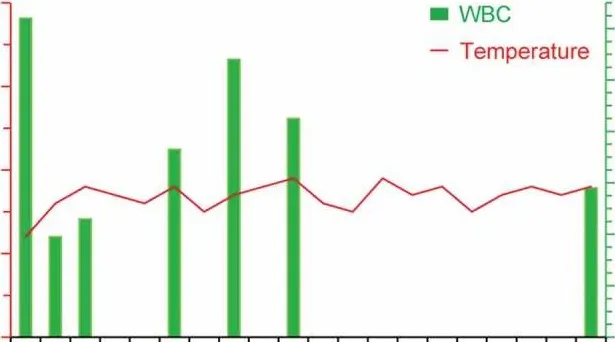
Clinical description of a patient undergoing antibiotic treatment. S-. Coli, sensitive-. Coli; CR-E. Coli, Carbapenem-resistant E. Coli B. Dynamic alterations of body temperature and leukocyte counts of the patient recorded during the hospitalization period.
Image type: pathology (masson_trichrome)